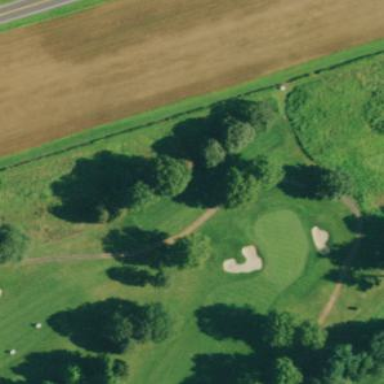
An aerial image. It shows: Grass area designated as golf tee.